Field crop: tomato
Growth stage: 1
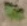
Species: solanum